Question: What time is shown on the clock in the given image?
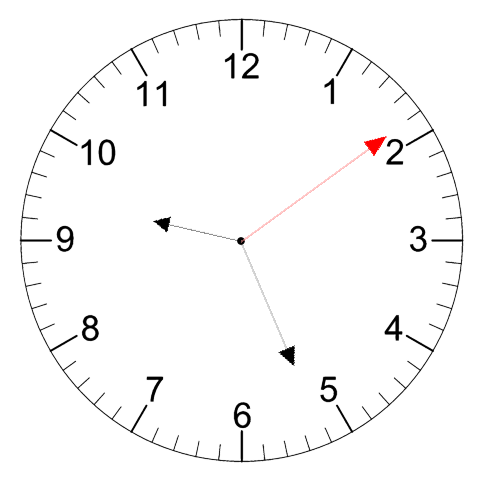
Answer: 09:26:09